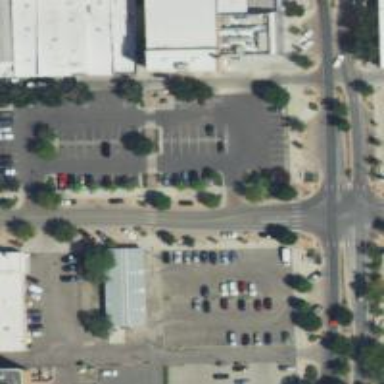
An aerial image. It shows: Parking space.